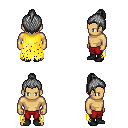
a pixel art fantasy rpg character, male body template, human, tanned skin, yellow tattered cape, red pants, gray short topknot hairstyle, black shoes, four views (front, back, left, right), 2x2 character sprite sheet, small pixel art, hard edges, no anti-aliasing